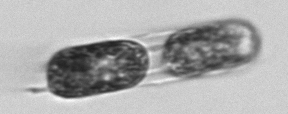
Label: Hemiaulus